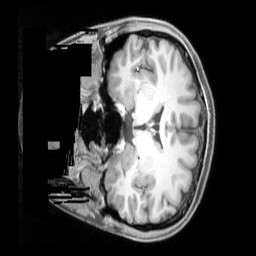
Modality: T1w
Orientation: coronal